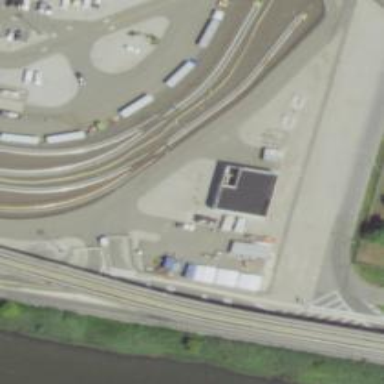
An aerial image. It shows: Yard used for service. The electrified light rail railway is visible.